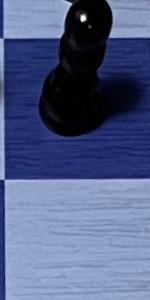
Label: Empty